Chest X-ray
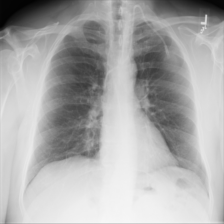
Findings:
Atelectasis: negative
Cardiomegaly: negative
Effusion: negative
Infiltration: negative
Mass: negative
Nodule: negative
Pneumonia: negative
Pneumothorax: negative
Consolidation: negative
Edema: negative
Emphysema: negative
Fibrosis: negative
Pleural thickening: negative
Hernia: negative